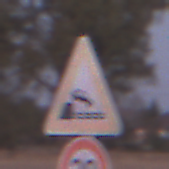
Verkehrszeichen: Ufer
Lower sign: Geschwindigkeit30
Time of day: SunriseSunset
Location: Outdoor (Nature)
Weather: Clear
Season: NotSpecified
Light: Natural